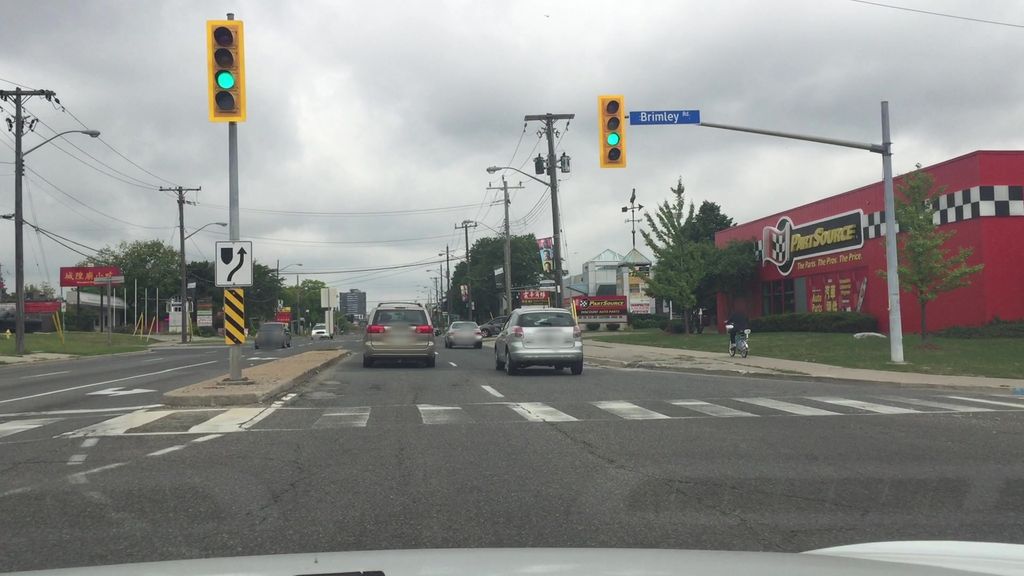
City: toronto